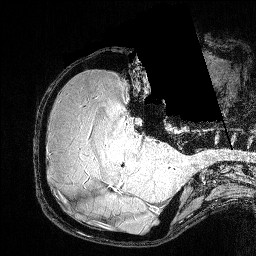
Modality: FLASH
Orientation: axial
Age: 23
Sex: male